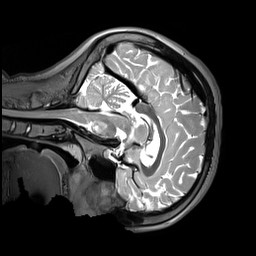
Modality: T2w
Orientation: sagittal
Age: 14
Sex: female
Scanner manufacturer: siemens
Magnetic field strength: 3 T
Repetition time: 3.2 s
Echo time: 0.408 s